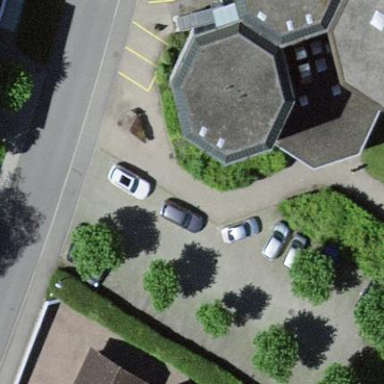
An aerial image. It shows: Parking area.